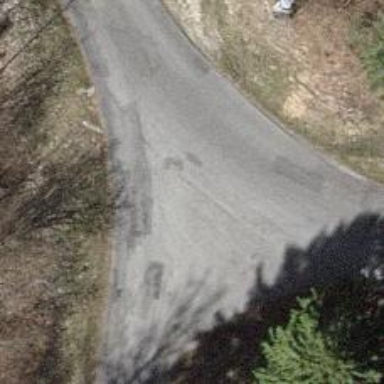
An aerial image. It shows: Unclassified road with asphalt surface.